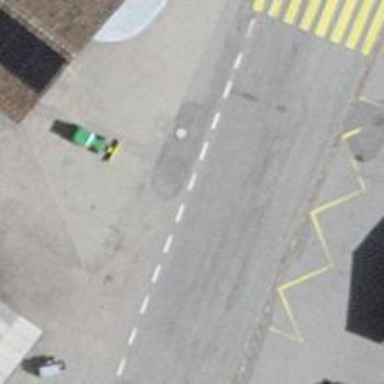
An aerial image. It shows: Public transport stop position.